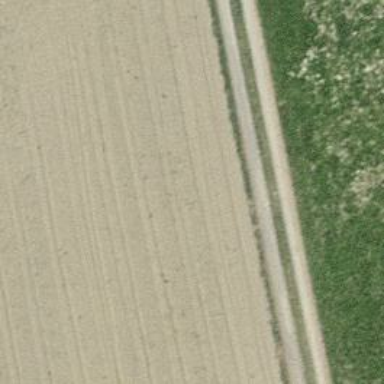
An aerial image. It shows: Paved track with grade1 quality surface. Only agricultural vehicles are allowed on this road.